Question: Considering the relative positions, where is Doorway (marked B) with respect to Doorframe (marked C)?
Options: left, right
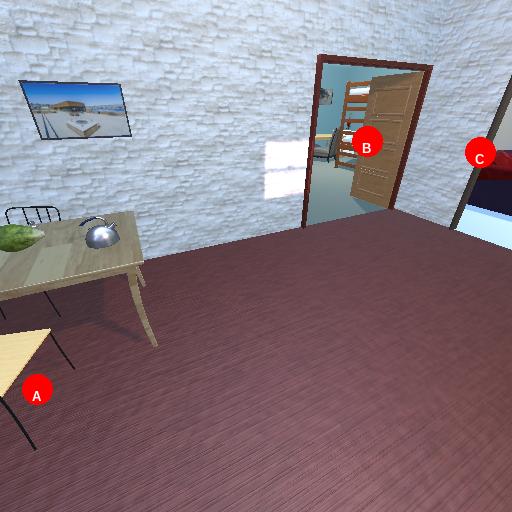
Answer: left